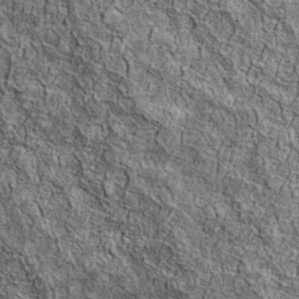
Label: non_frost